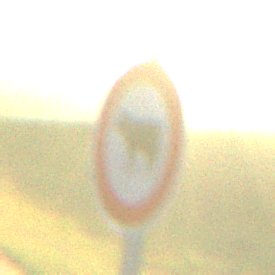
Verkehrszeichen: VerbotViehtrieb
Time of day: SunriseSunset
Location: Outdoor (RoadRail)
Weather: Clear
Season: NotSpecified
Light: Natural